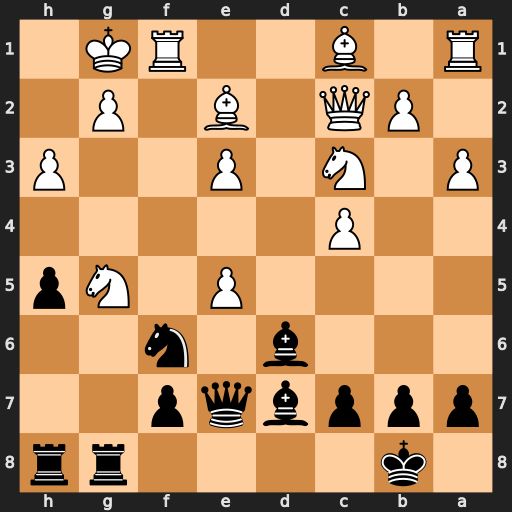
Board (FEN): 1k4rr/pppbqp2/3b1n2/4P1Np/2P5/P1N1P2P/1PQ1B1P1/R1B2RK1
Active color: b
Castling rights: -
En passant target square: -
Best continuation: Qxe5 Rxf6 Qh2+